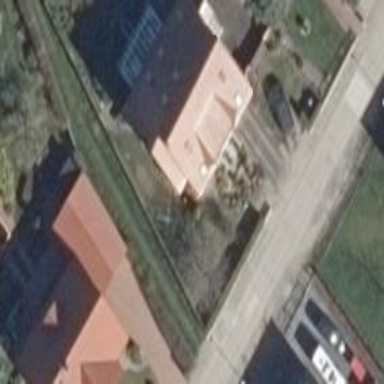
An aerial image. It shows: Part of building.